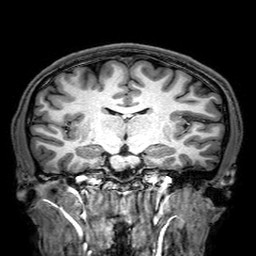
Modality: T1w
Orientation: sagittal
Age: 20
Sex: male
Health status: healthy
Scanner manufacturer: philips
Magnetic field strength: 3 T